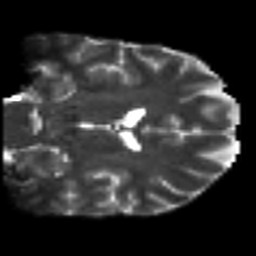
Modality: T2w
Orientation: coronal
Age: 24
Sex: male
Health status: ill
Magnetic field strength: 3 T
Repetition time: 9 s
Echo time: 0.093 s